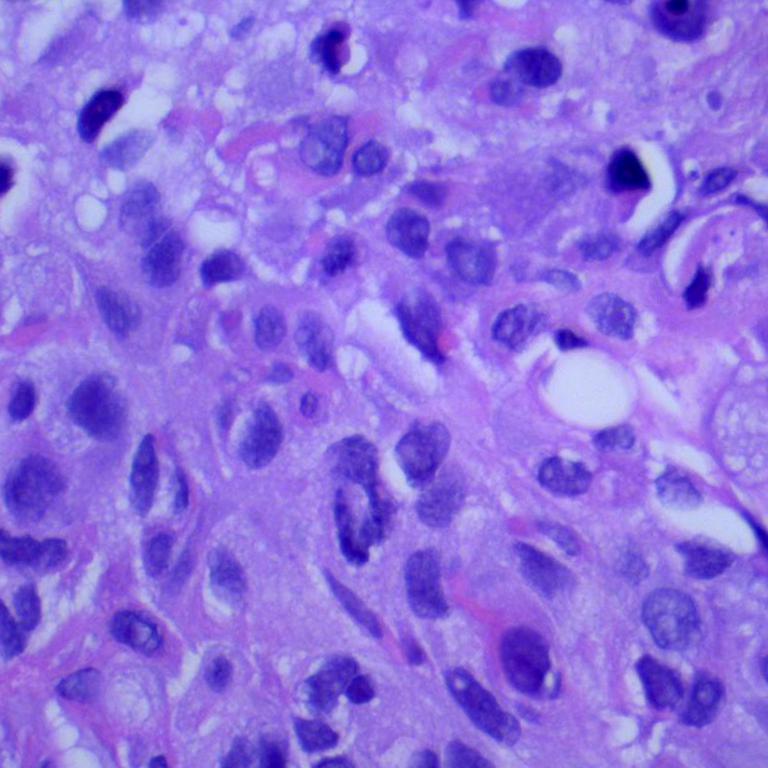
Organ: lung
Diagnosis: squamous carcinomas